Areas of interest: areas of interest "Nanning International Convention and Exhibition Center"
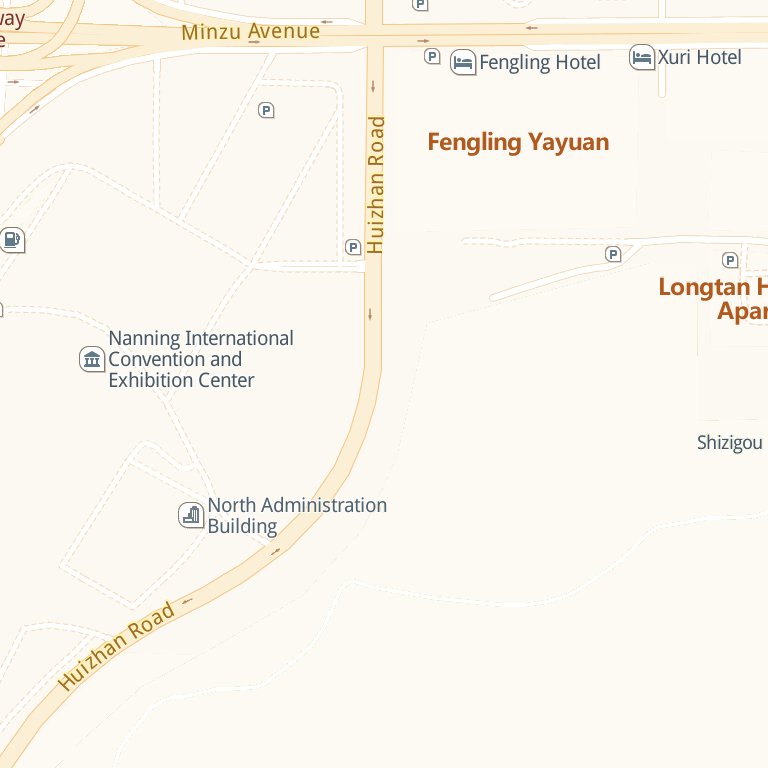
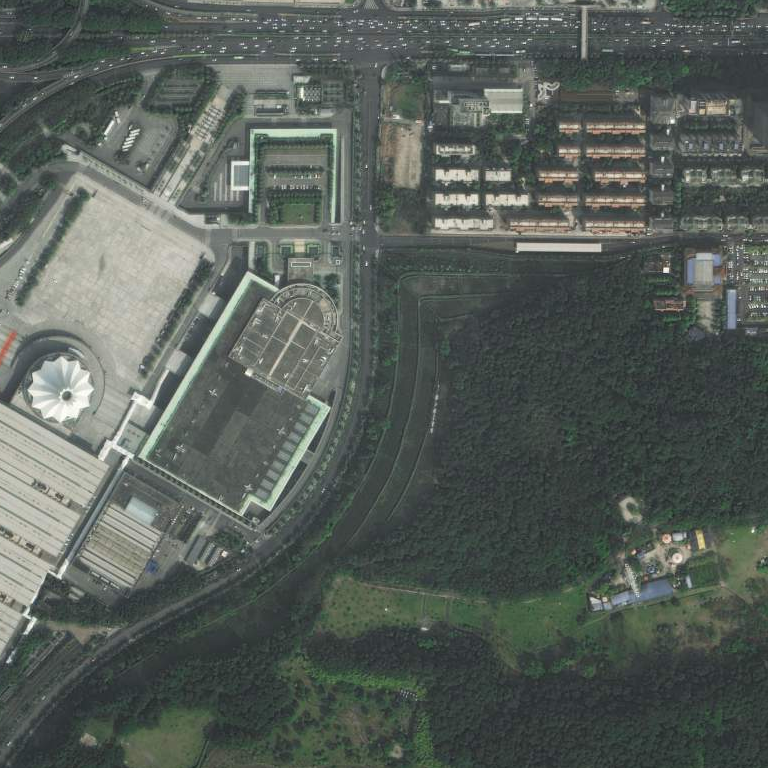